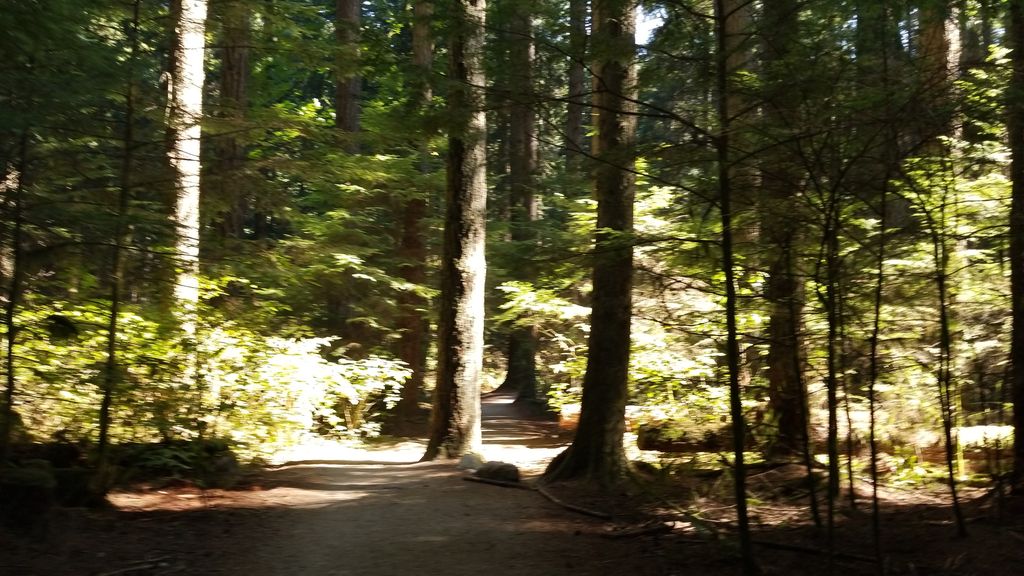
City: vancouver